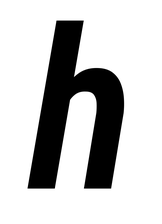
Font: Roboto-Italic_Condensed_SemiBold_Italic